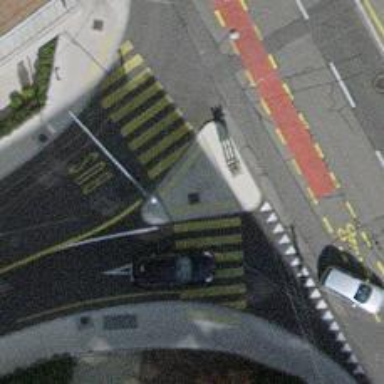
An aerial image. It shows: Uncontrolled road crossing with pedestrian island.